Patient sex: M
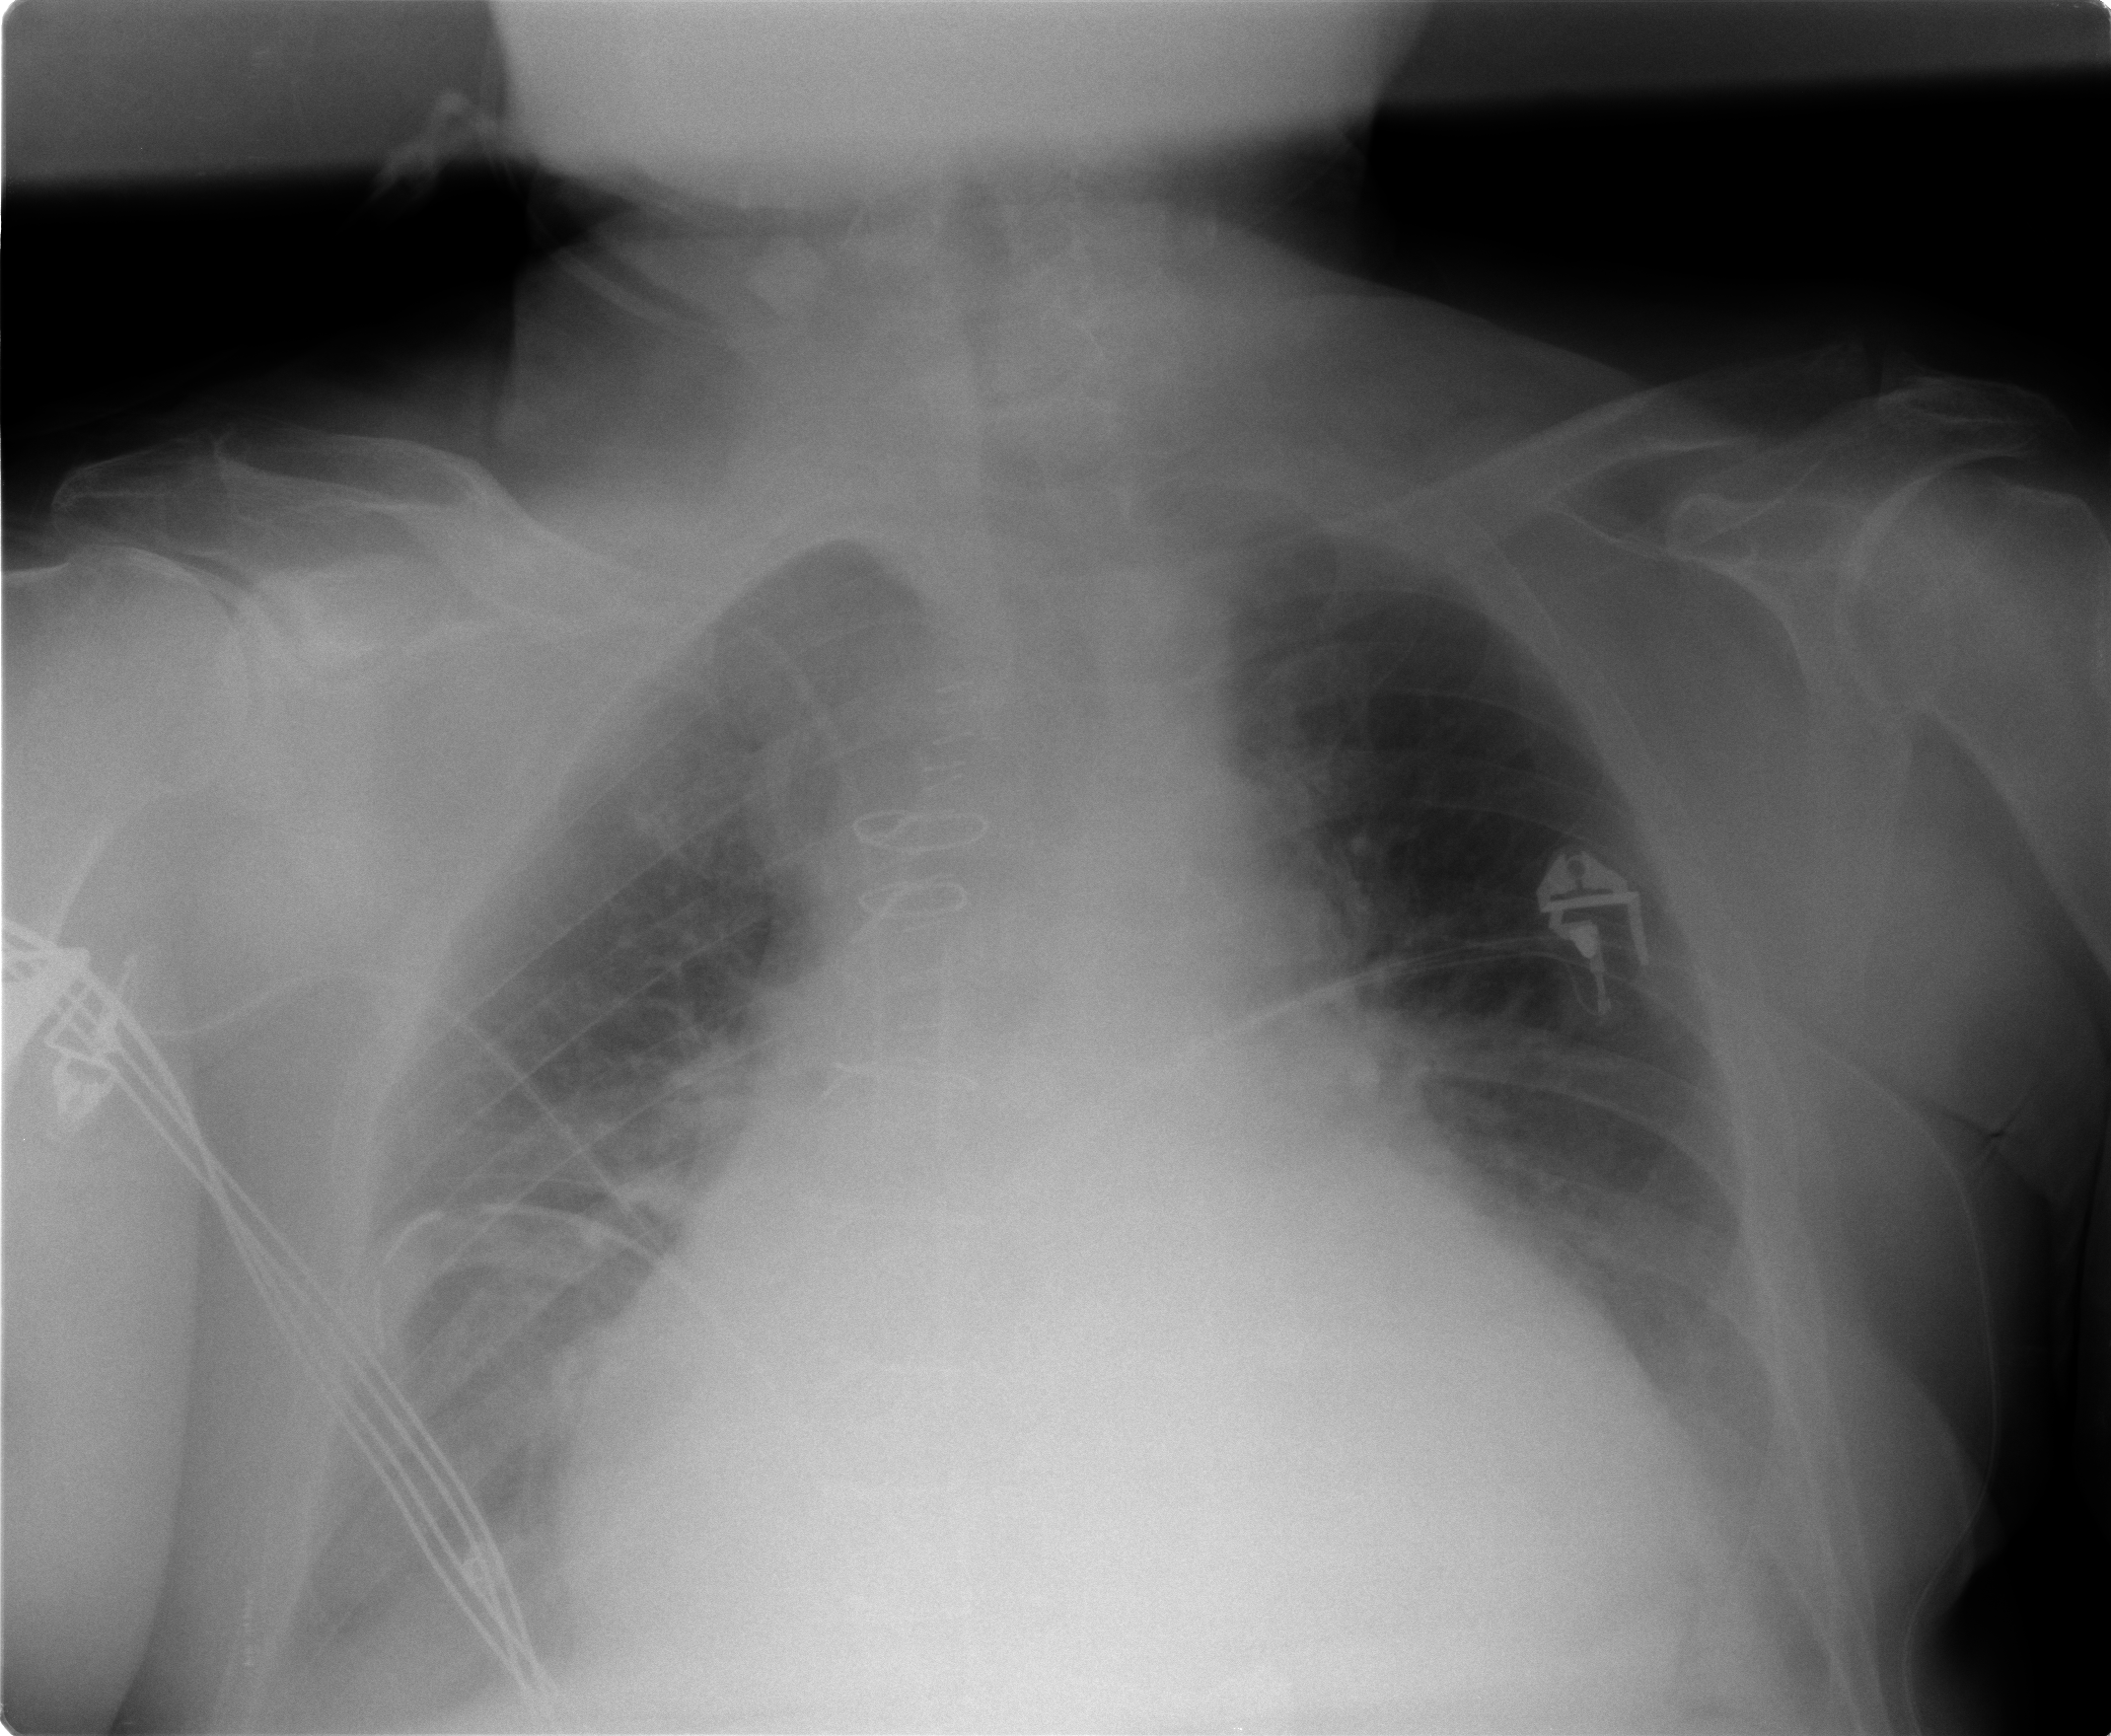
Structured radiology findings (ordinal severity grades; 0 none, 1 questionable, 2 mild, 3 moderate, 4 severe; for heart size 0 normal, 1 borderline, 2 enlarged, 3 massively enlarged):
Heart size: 3
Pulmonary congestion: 2
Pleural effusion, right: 2
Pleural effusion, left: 2
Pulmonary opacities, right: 2
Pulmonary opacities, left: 0
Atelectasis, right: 2
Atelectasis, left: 0